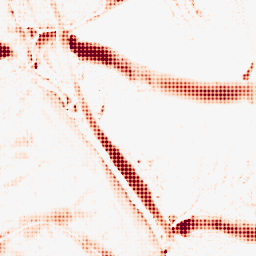
Category: morphological
Decomposition family: morphological_ellipse
Decomposition parameters: operation: opening
width: 30
height: 10
Upsampling method: sinc_blackman
Upsampling parameters: scale: 8
kernel_size: 8
Upsampling scale: 8